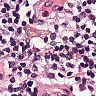
Metastatic tissue present: no